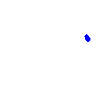
Particle: kaon